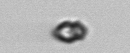
Label: Heterocapsa_rotundata